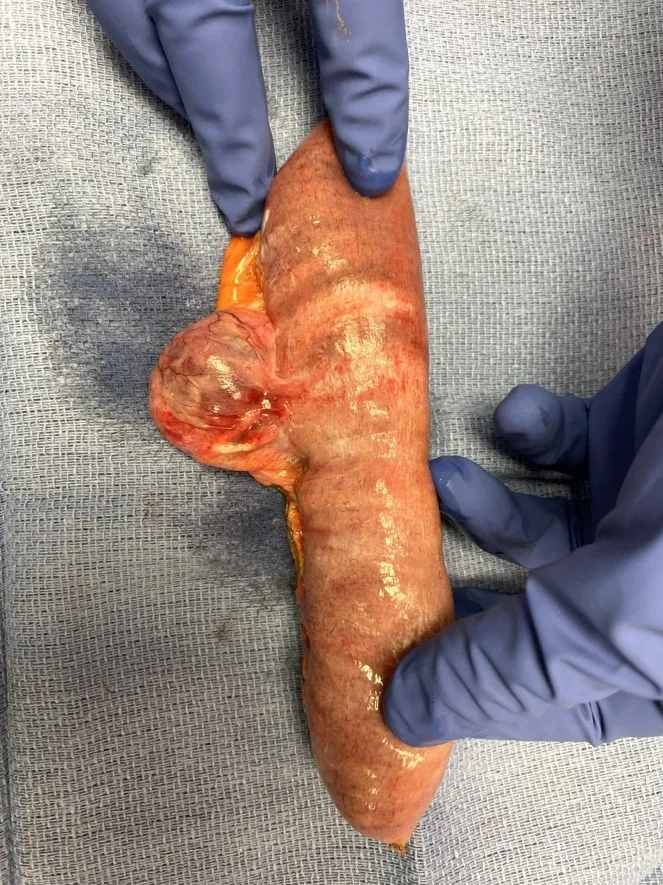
Resected specimen of the jejunal diverticulum. The diverticulum was removed with approximately 15 cm of bowel on each side of the diverticulum.
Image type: medical_photograph (skin_photograph)